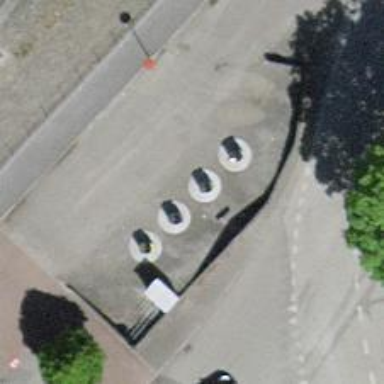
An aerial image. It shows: Recycling container in the area designated for recycling.